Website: bh-photo
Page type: address-validator
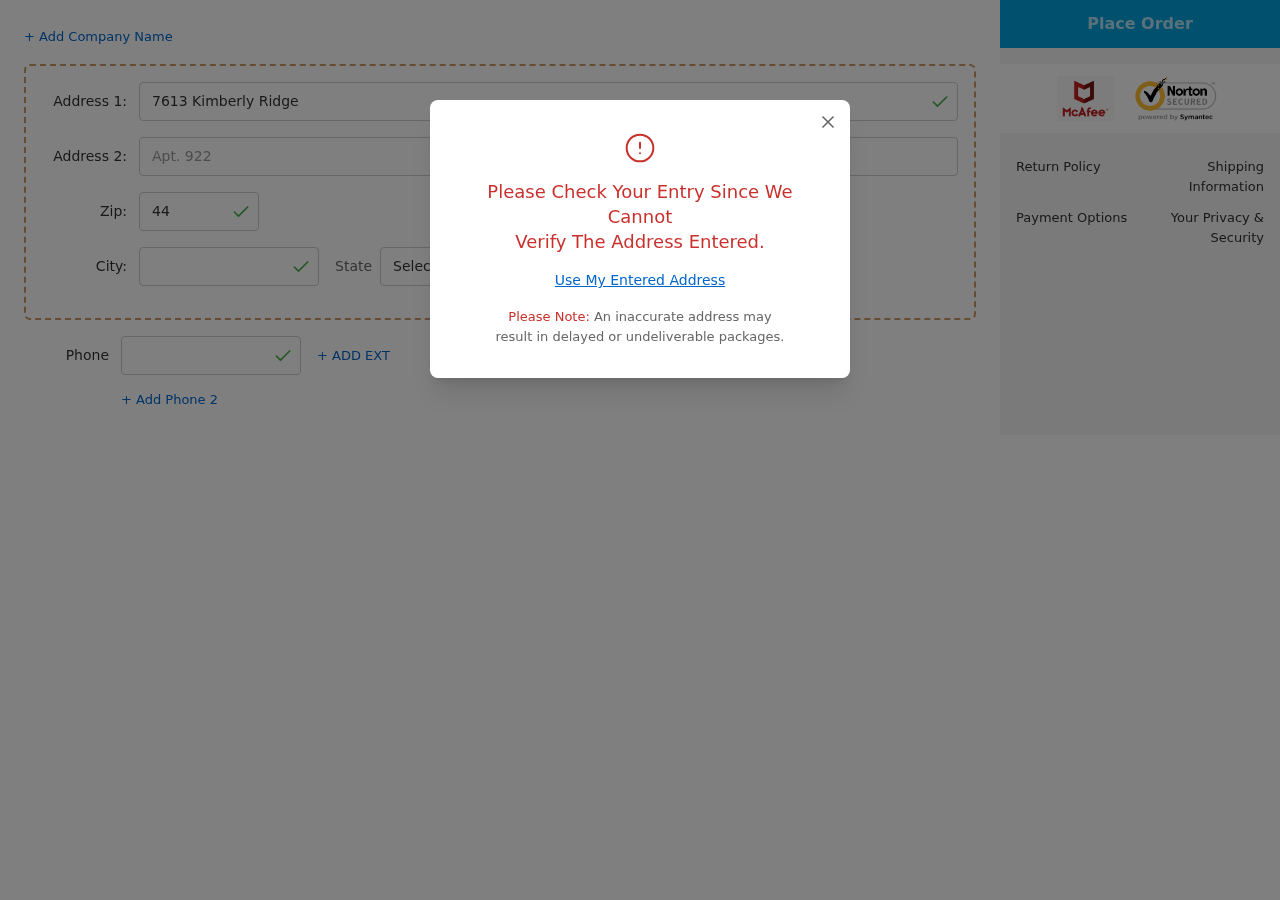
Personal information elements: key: PII_CITY
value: East Andrew
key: PII_PHONE
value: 4053989303
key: PII_POSTCODE
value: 44722
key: PII_STATE_ABBR
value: PA
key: PII_STREET
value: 7613 Kimberly Ridge
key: PII_STREET2
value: Apt. 922